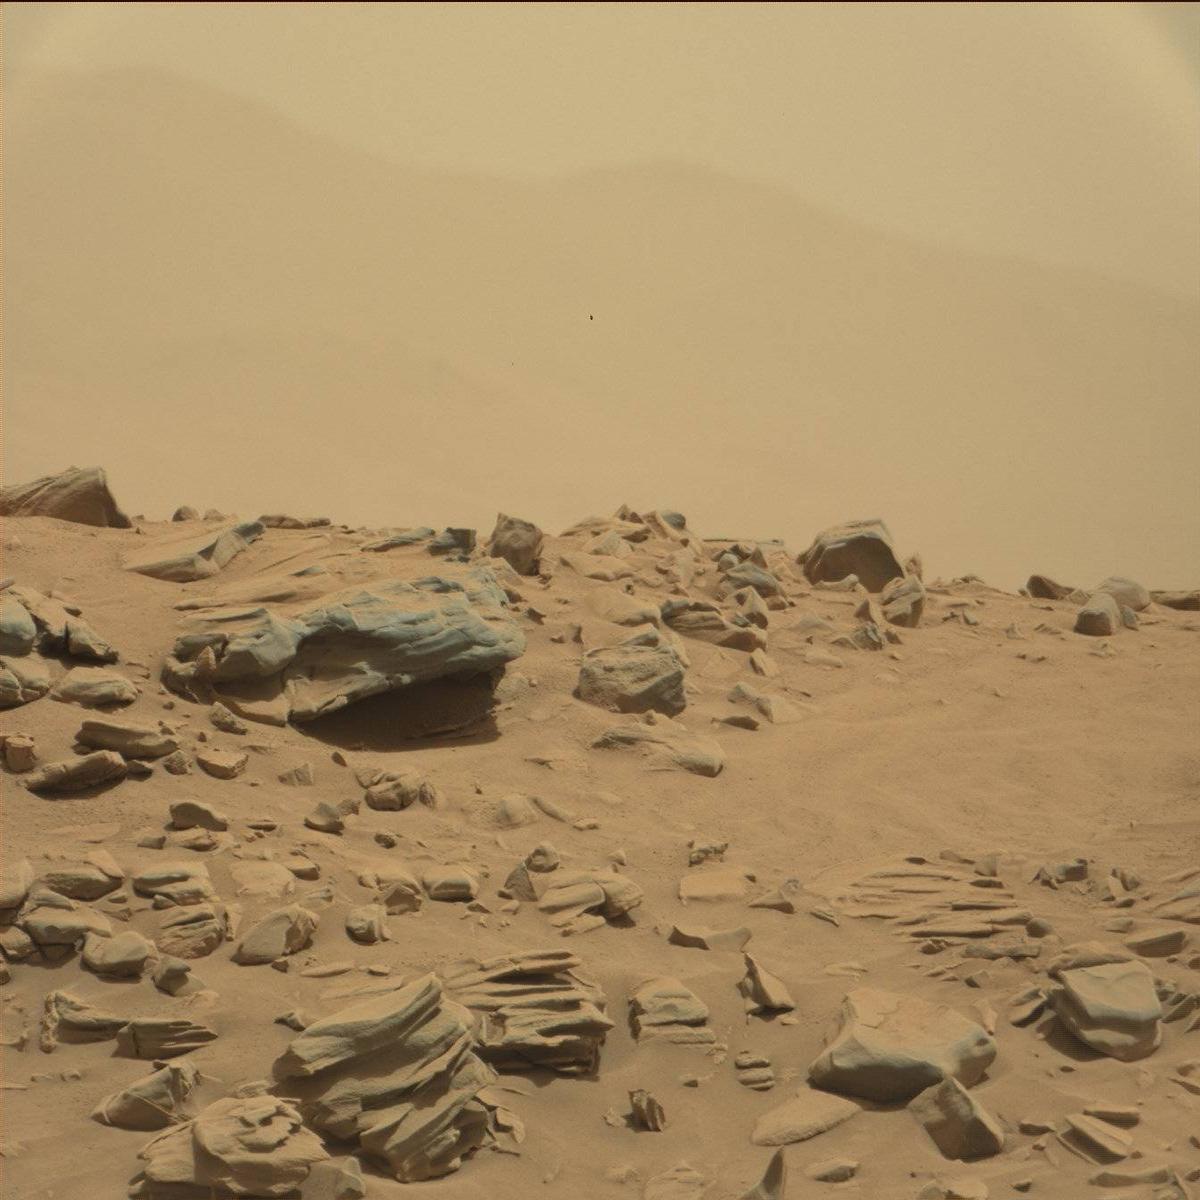
Terrain classes present: Bedrock, Ridge, Sand / Soil, Sky